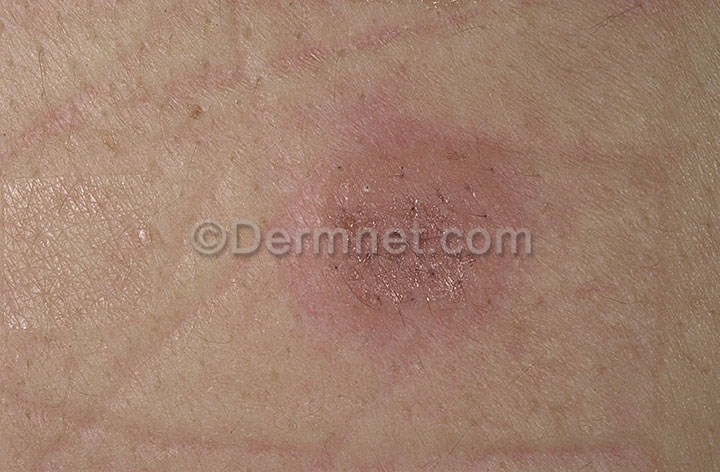
Disease: Poison Ivy Photos and other Contact Dermatitis